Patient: sex F, age 48
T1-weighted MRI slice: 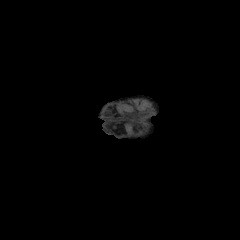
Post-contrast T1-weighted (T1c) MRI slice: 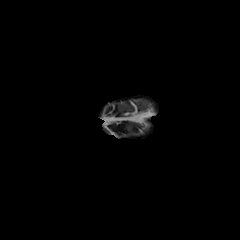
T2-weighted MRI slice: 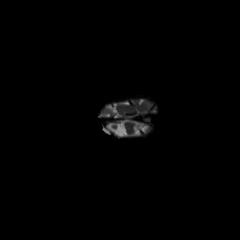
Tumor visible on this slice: no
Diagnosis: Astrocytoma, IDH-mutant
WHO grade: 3